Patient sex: F
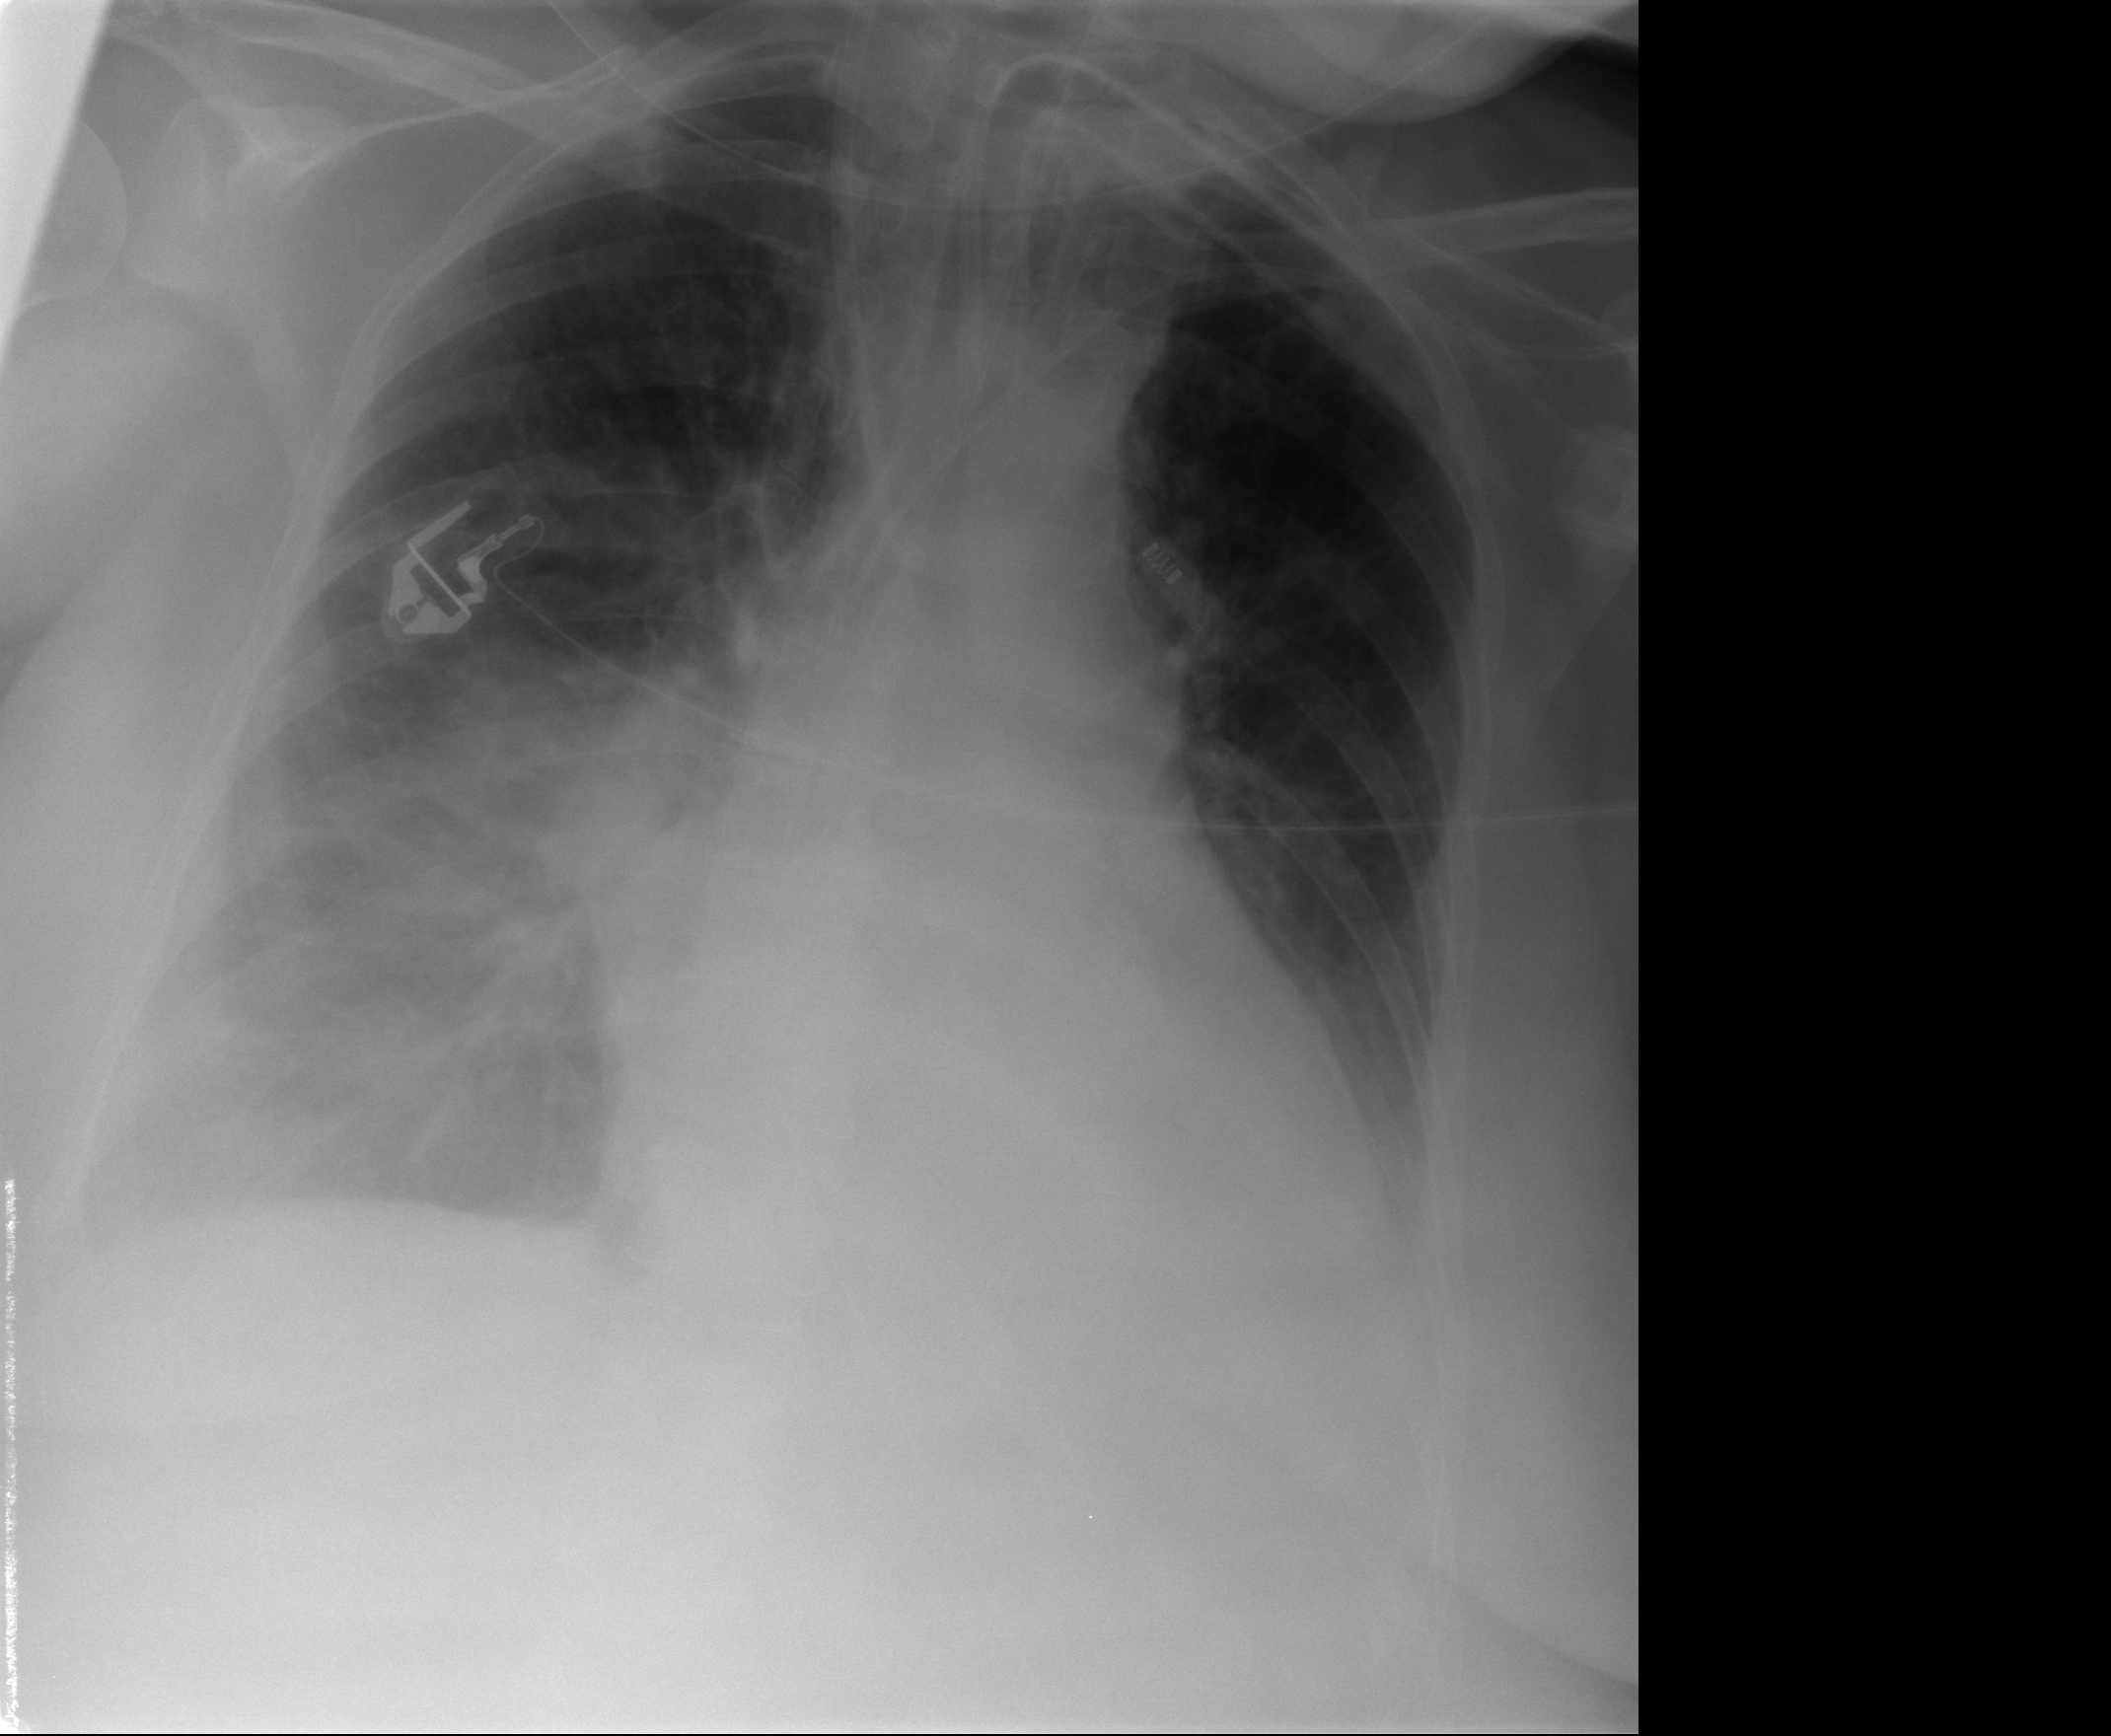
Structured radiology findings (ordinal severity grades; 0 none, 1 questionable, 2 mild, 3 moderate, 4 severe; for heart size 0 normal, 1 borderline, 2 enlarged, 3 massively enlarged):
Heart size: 2
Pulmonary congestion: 2
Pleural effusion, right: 3
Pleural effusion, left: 2
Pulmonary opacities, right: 2
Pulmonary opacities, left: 0
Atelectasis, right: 3
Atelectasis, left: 2